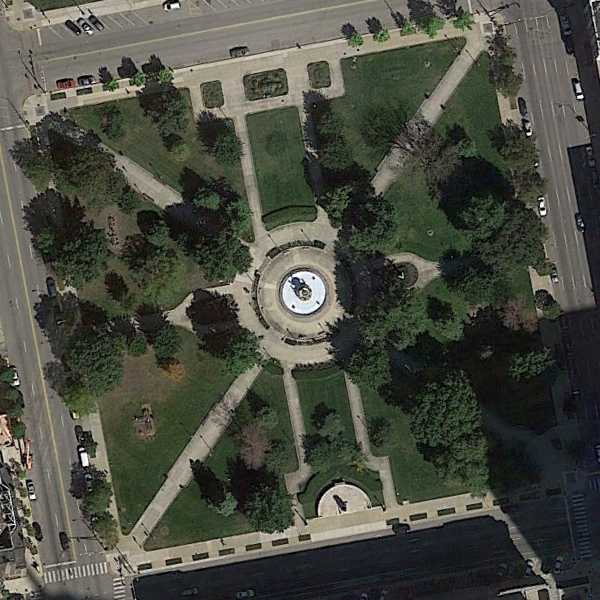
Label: Square